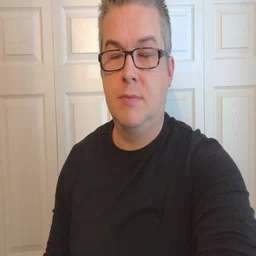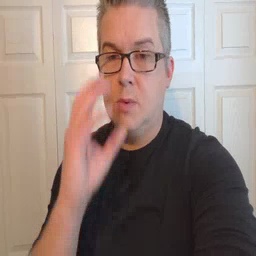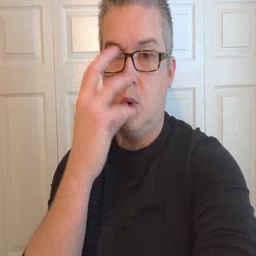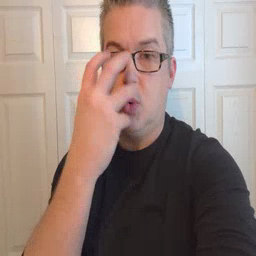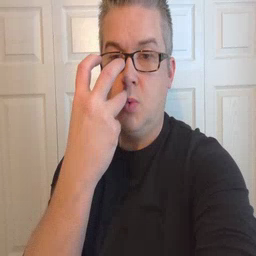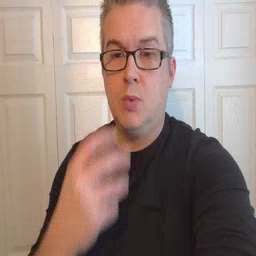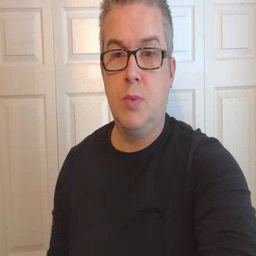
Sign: clown